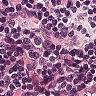
Metastatic tissue present: no